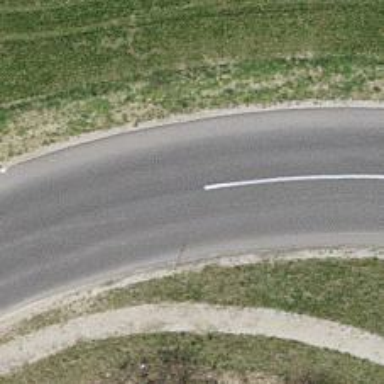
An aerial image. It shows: Tertiary road.